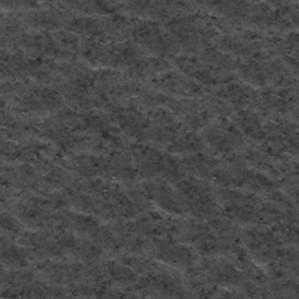
Label: frost